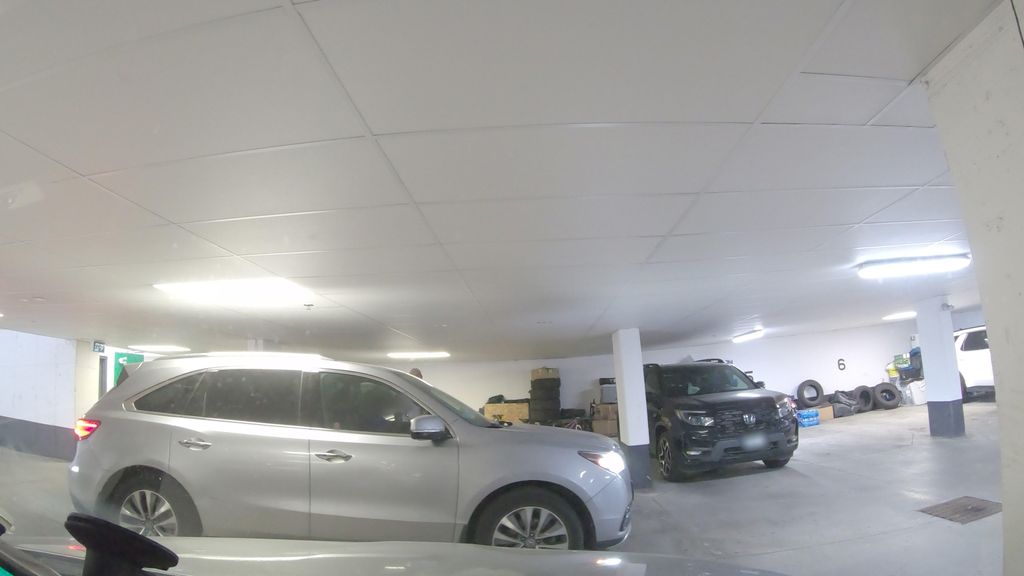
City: toronto